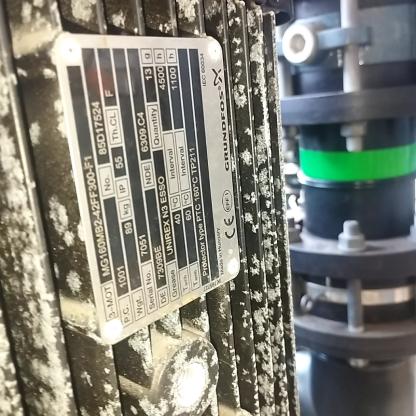
Klasa: tabliczka-znamionowa